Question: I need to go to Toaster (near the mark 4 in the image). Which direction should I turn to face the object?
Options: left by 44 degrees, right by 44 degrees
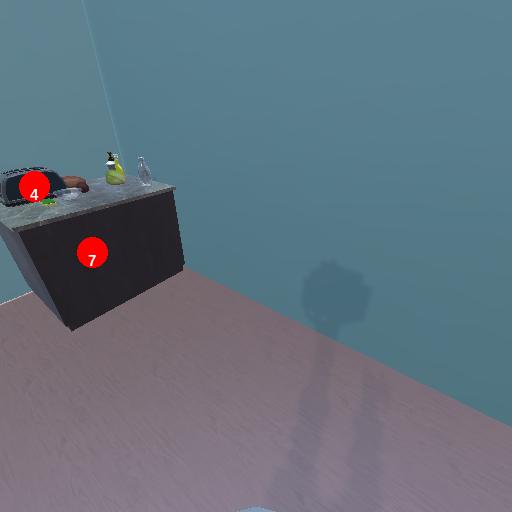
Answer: left by 44 degrees